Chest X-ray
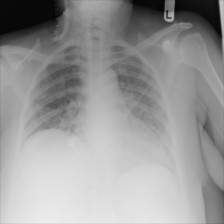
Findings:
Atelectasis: negative
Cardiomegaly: negative
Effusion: negative
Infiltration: negative
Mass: negative
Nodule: negative
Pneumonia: negative
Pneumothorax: negative
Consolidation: negative
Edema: negative
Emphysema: negative
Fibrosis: negative
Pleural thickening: negative
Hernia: negative